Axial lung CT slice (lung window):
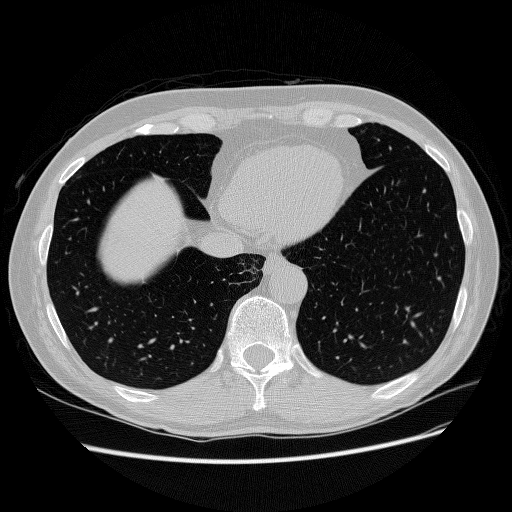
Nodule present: no